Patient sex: F
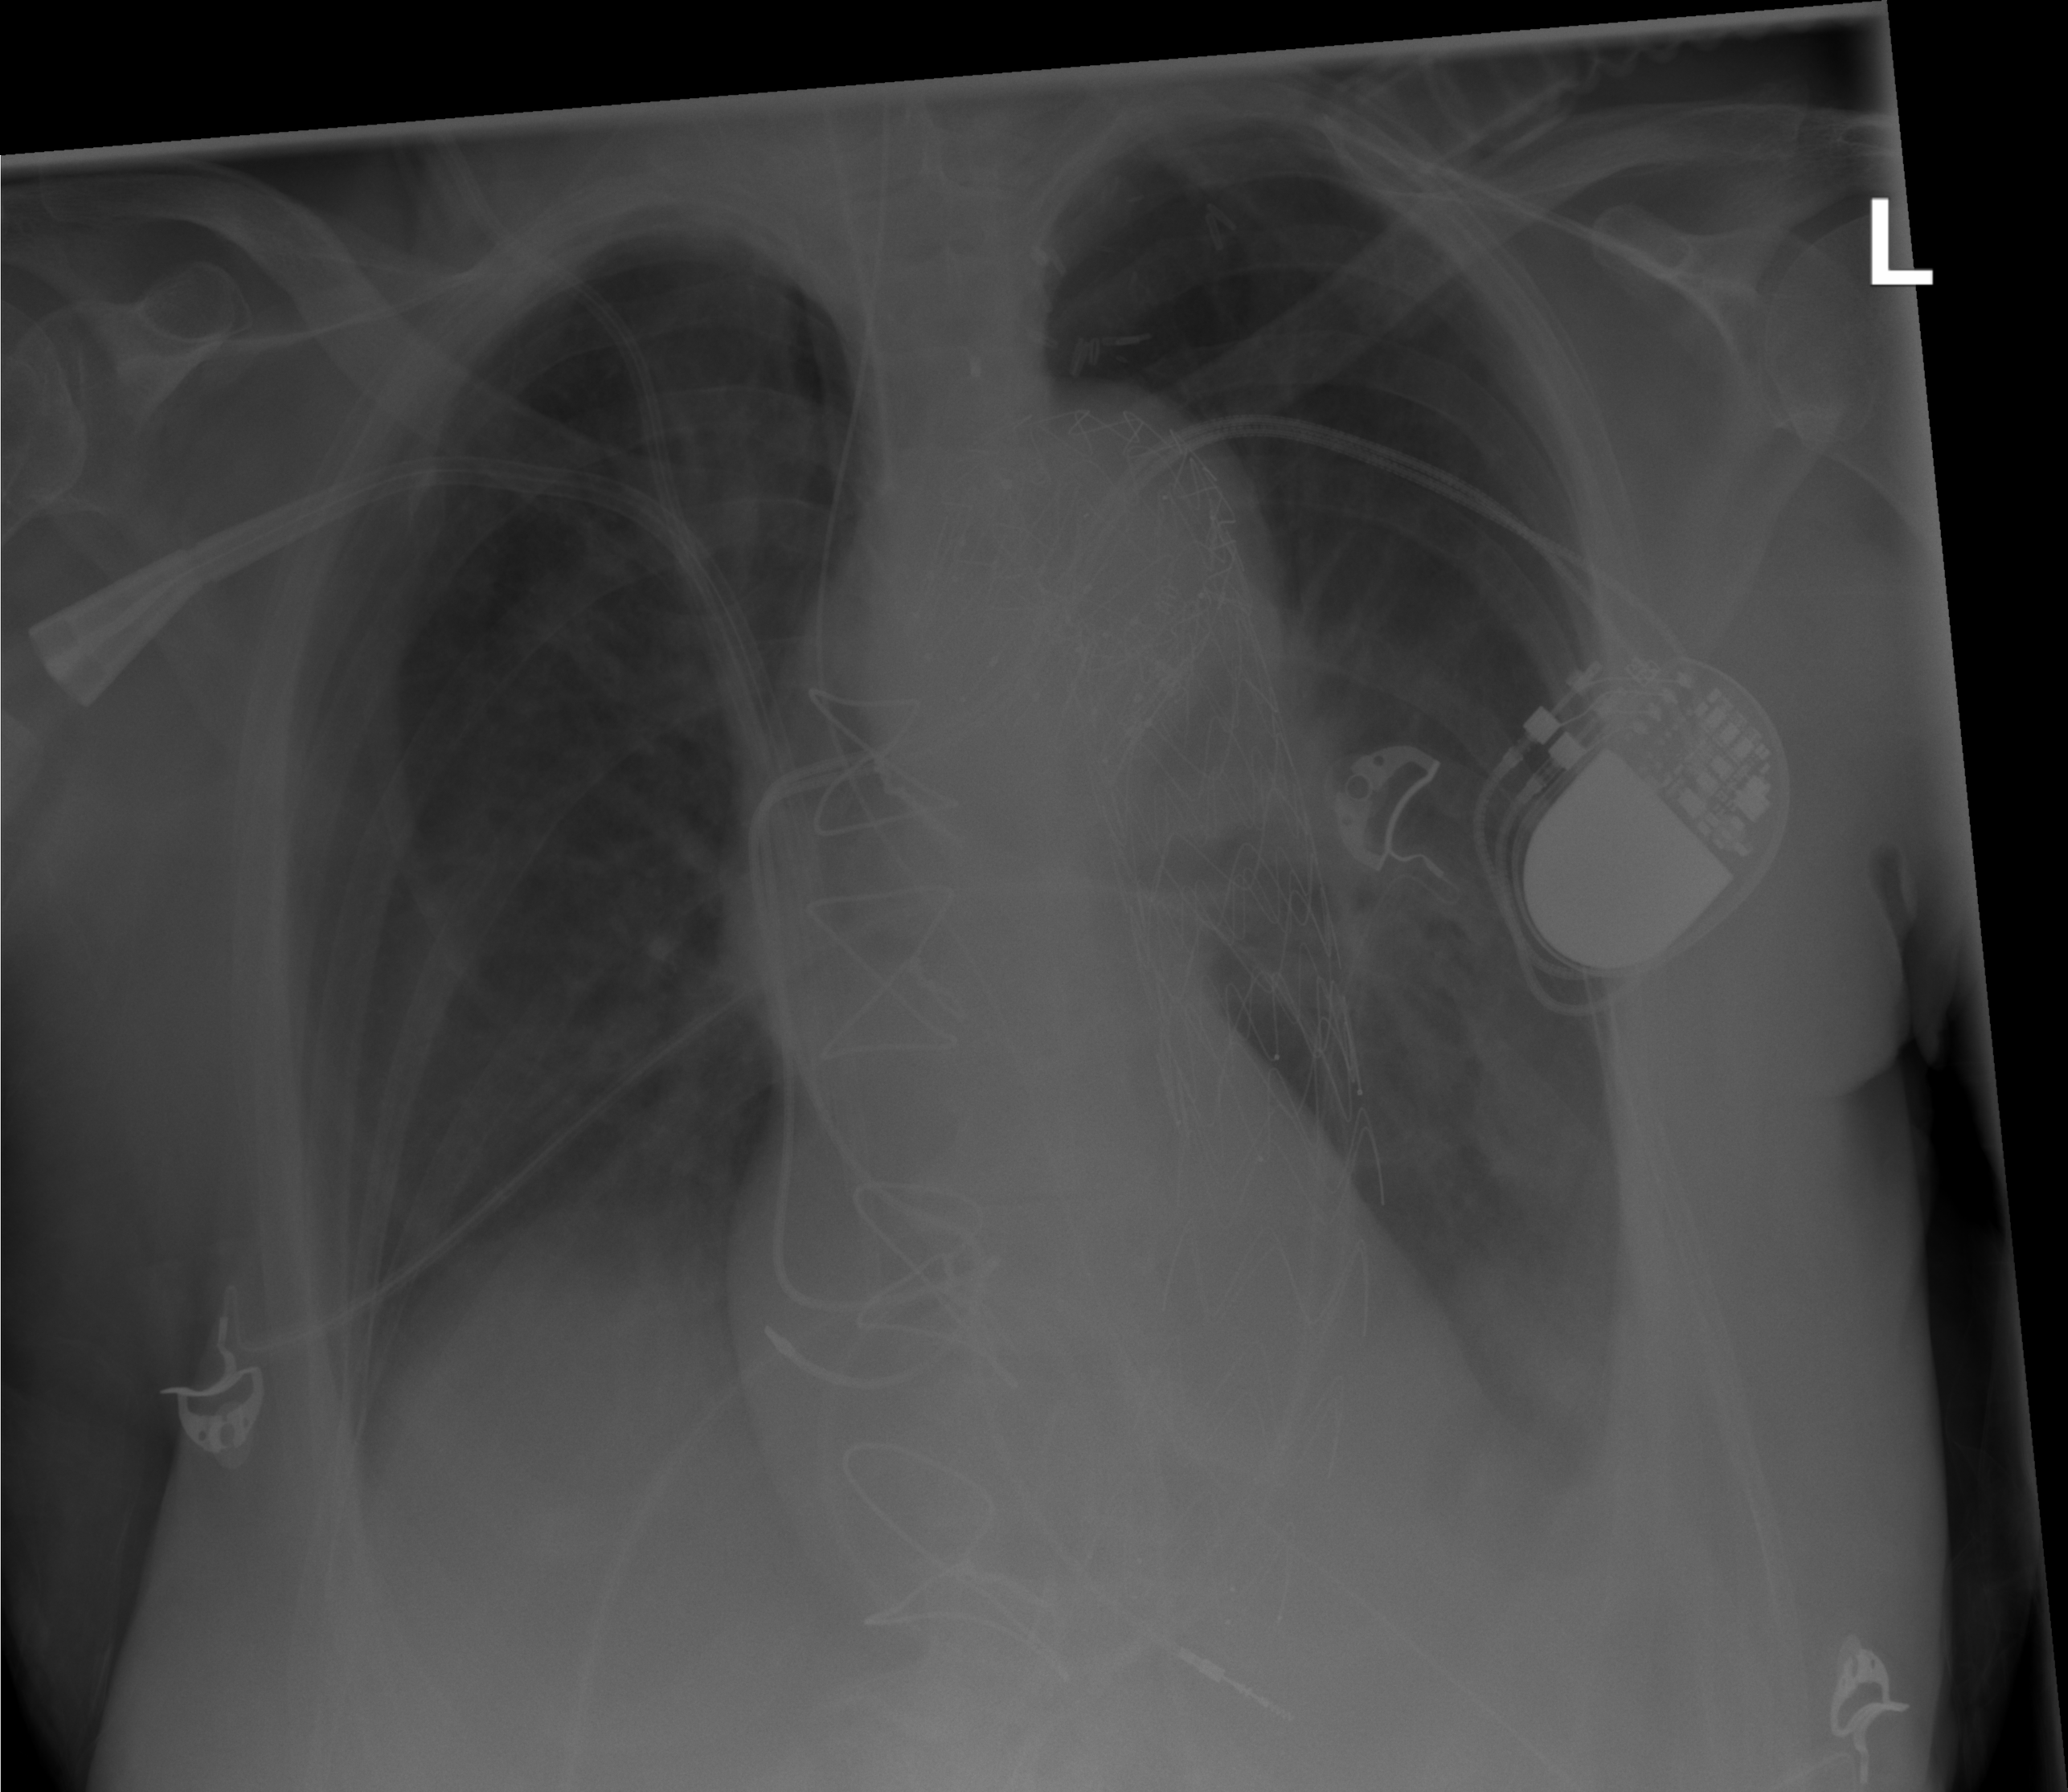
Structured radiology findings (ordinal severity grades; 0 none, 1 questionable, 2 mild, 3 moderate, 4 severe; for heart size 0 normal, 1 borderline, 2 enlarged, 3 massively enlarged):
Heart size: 0
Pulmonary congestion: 0
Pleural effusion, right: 0
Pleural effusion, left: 2
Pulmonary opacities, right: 0
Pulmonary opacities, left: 0
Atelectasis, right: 0
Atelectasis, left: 2